Question: I want to control the image alignment when using the 'UIViewContentModeScaleAspectFit' in 'UIImageView'.

For example, I have two 'UIImageView' in one view as above.these two 'UIImageView''s contentMode is 'UIViewContentModeScaleAspectFit'. Now I want to set image 3 to align right and image 4 to align left, so that these two images can be together.
I try to set the contentMode to 'UIViewContentModeScaleAspect|UIViewContentModeLeft', but it make things worse.
Any suggestions are appreciated.
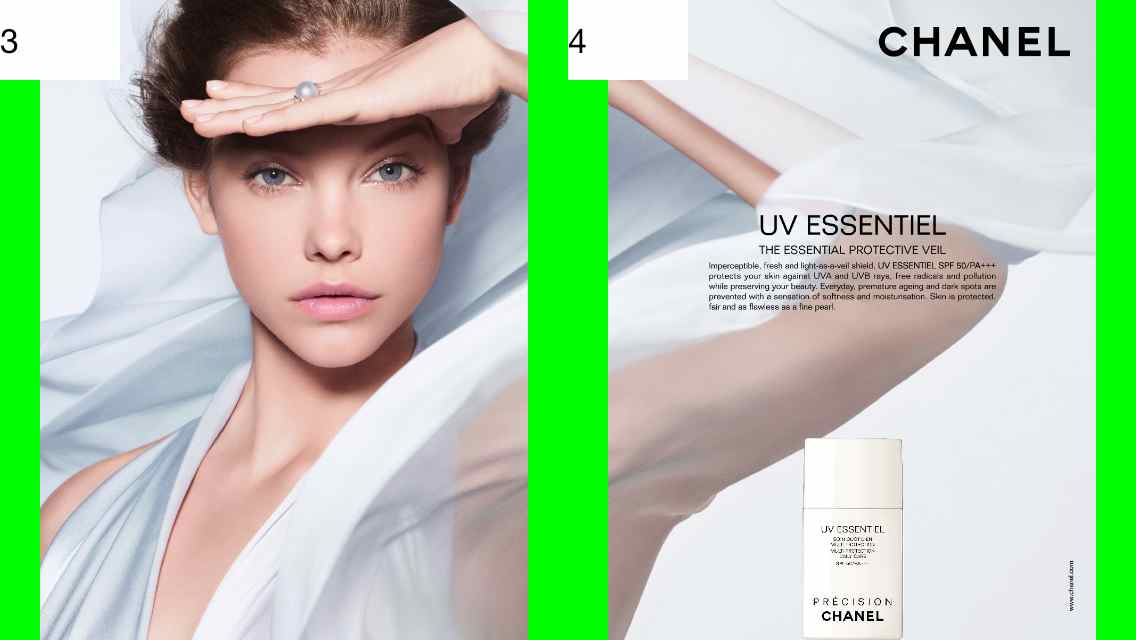
Answer: Finally, I find <URL> project which can work it out.
Thanks to @Marchy, there is also swift version <URL>